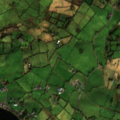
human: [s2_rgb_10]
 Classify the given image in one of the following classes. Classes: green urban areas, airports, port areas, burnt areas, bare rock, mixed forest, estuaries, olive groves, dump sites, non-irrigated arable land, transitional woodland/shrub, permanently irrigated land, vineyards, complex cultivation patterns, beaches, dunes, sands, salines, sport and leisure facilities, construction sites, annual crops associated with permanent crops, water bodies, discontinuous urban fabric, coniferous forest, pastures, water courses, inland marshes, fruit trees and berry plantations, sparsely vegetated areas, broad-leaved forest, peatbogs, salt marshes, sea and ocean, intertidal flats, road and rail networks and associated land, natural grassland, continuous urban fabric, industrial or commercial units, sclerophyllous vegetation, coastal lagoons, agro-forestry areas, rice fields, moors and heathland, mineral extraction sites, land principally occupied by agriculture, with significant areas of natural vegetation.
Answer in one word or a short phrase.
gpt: pastures, water bodies